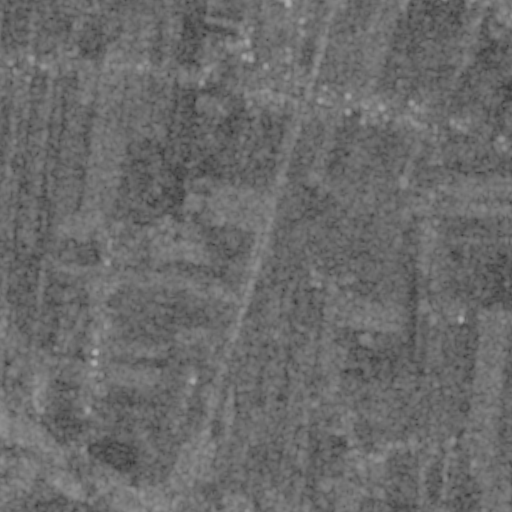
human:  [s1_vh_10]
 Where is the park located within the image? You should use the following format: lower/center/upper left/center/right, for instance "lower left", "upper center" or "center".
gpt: The park is located in the lower center of the image.
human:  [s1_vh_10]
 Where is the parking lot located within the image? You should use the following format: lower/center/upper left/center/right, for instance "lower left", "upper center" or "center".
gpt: The parking lot is located in the lower center of the image.
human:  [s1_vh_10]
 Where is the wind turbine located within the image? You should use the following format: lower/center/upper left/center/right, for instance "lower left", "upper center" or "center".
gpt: The wind turbine is located in the upper center of the image.
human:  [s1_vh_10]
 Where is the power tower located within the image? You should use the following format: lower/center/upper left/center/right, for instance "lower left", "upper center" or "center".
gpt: There is no power tower in the image.

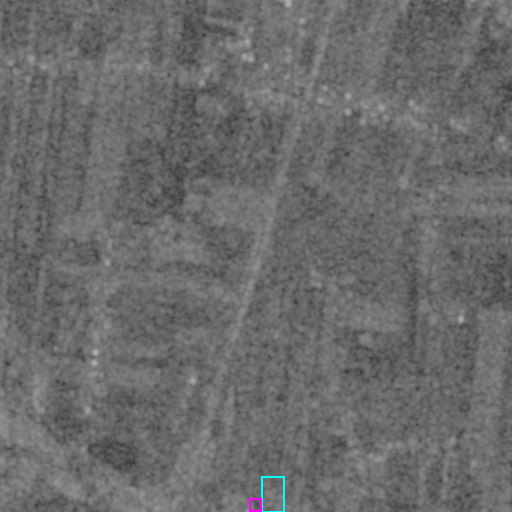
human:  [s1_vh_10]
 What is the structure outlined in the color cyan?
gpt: The structure outlined in cyan is a park.
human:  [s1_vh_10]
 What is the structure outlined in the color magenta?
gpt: The structure outlined in magenta is a parking lot.
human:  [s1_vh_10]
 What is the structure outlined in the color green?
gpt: There is no green outline.